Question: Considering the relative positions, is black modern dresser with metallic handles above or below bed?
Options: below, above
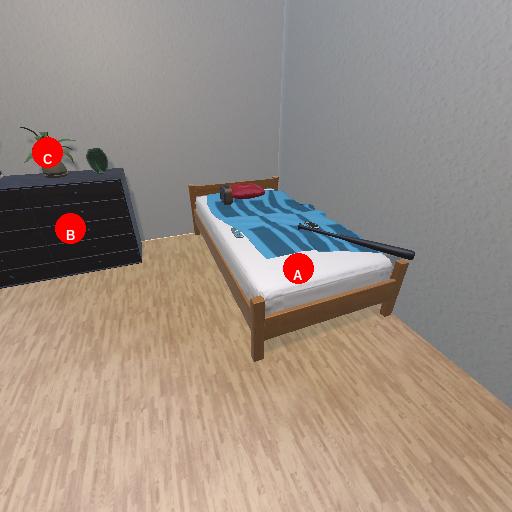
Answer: below